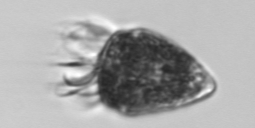
Label: Strombidium_morphotype2